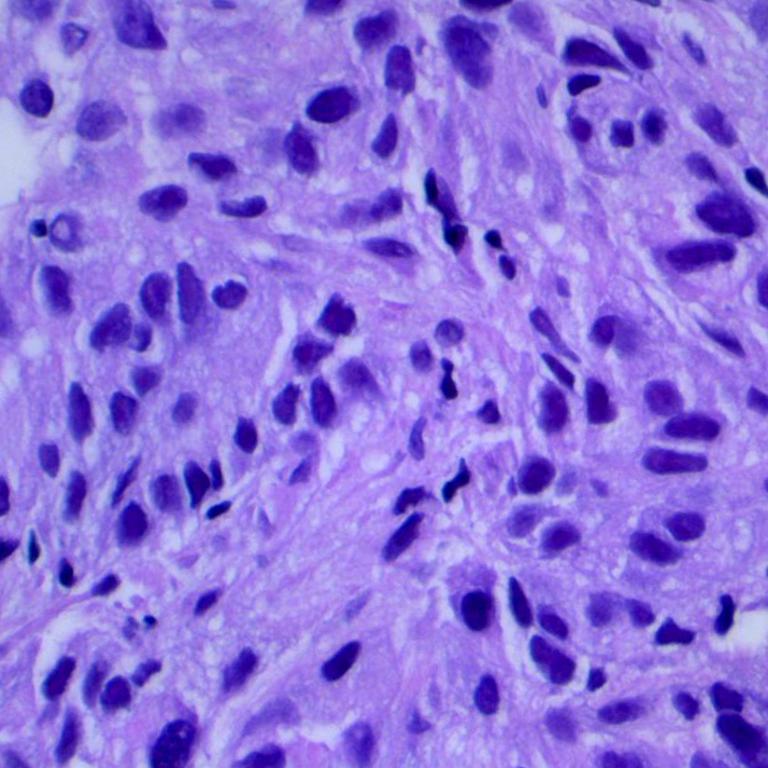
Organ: lung
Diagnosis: adenocarcinomas